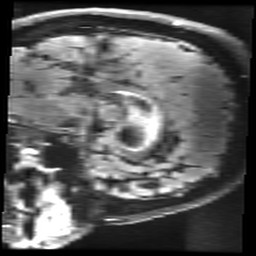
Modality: FLAIR
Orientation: sagittal
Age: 67
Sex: female
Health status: healthy
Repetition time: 12 s
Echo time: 0.09782 s